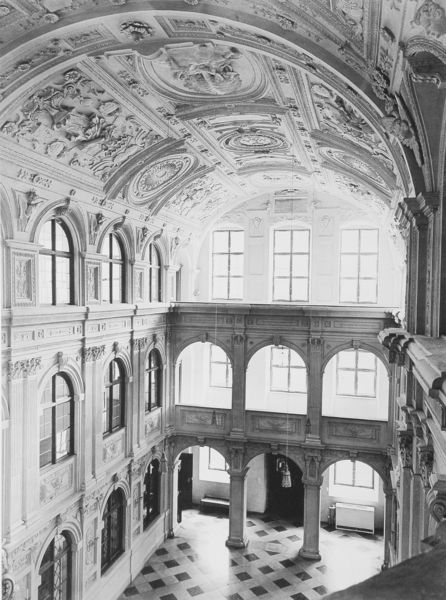
Titel: Die Hofkapelle kurz nach ihrer Wiederherstellung
Künstler: Hans Krumper
Standort: München
Institution: Residenz
Schlagwörter: schatten, weiß, fenster, grau, hell, kariert, licht, lichter, marmor, pfeiler, profil, raum, schwarz, säule, säulen, tür, gebäude, haus, schloss, karo, ornament, architektur, barock, rahmen, sockel, stein, innenraum, brüstung, kirche, sonne, boden, decke, innen, rokoko, balkon, relief, schiff, bogen, perspektive, fußboden, sonnenlicht, türe, empore, pilaster, saal, vogelperspektive, rundbogen, kuppel, dekor, ornamente, verzierung, stuck, innenansicht, lichteinfall, quaste, hoch, tor, galerie, halle, foto, fotografie, bögen, karos, eingang, arkade, innenhof, truhe, gewölbe, helligkeit, fensterkreuz, kreuz, palast, palazzo, stockwerk, balustrade, schwarz-weiß, fliesen, mosaik, arkaden, photo, halbkreis, gesims, mittelschiff, residenz, rundbögen, kapelle, etagen, geschosse, ausgang, kasetten, kassetten, fresko, register, reliefs, heizung, fotographie, stockwerke, durchbrochen, bau, tonne, kasette, kassette, tief, aufriss, tonnengewölbe, bogengang, obergeschoss, doppelgeschoss, fensterbogen, kiche, empfangshalle, hofkapelle, sall, lichtdurchflutet, deckengewölbe, mosail, gewälbe, glockenseil, glockenstrang, lichter saal, locht, stukkatur, tonnegewölbe, einganshalle, 1650, mosaifussbofen